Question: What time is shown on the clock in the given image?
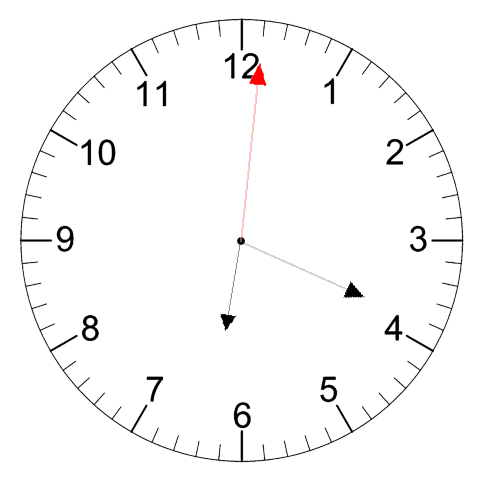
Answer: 06:19:01